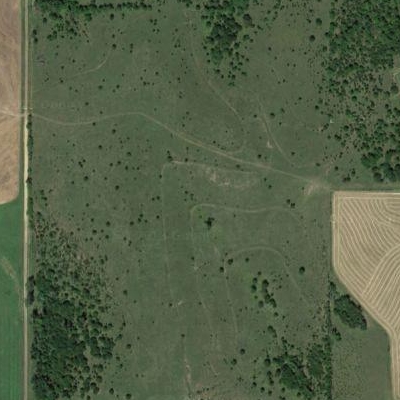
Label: aGrass